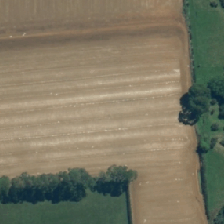
Land cover: shortrotation_cropland